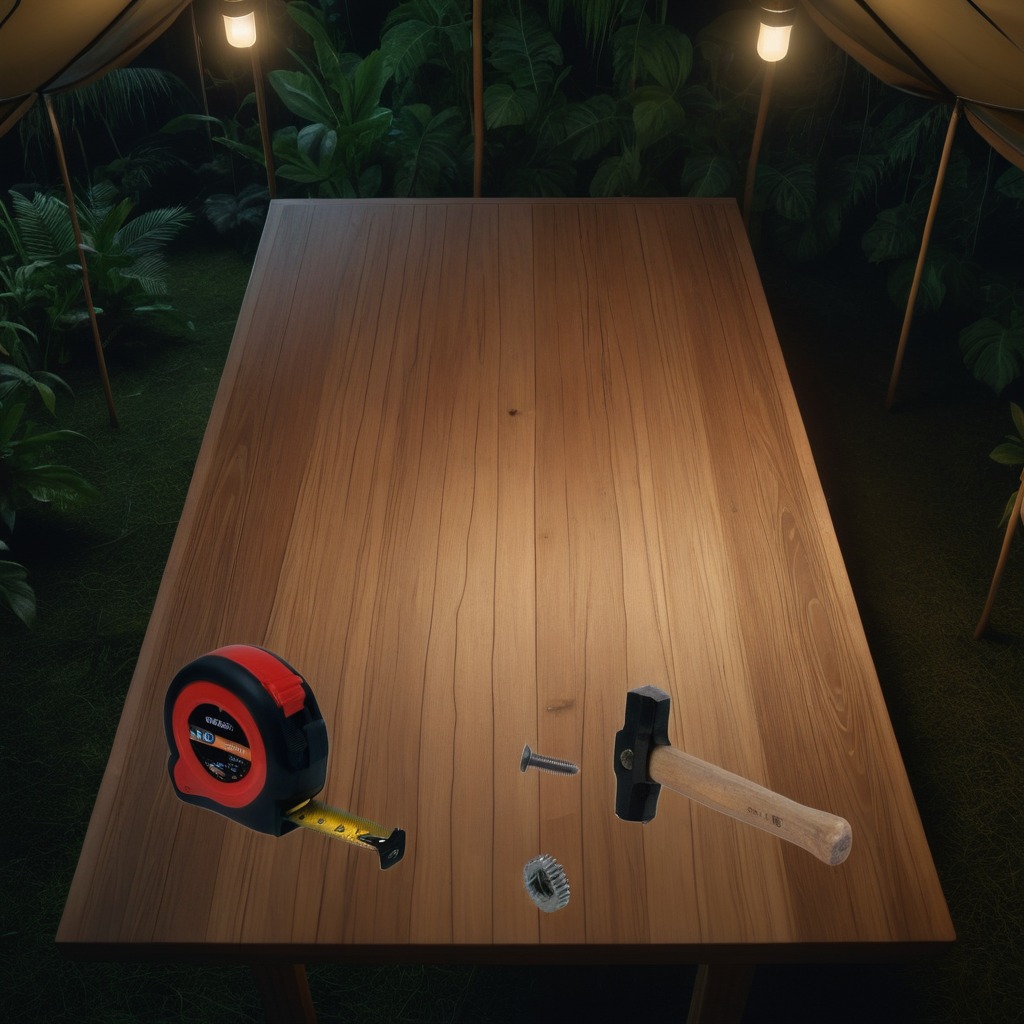
A steel gear with teeth, a measuring tape, a hammer, an iron nail, and a metal machine screw are lying on a wooden table inside a jungle field workshop tent at night.